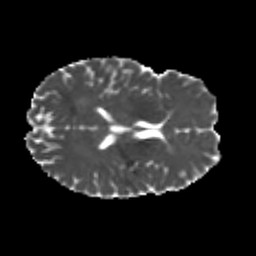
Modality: MD
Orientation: axial
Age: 22
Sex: male
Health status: healthy
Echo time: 0.074 s